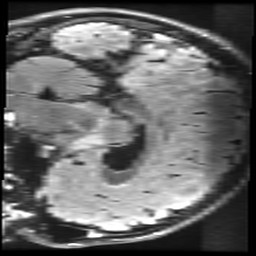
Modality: FLAIR
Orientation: sagittal
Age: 21
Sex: male
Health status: healthy
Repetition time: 12 s
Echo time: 0.09782 s